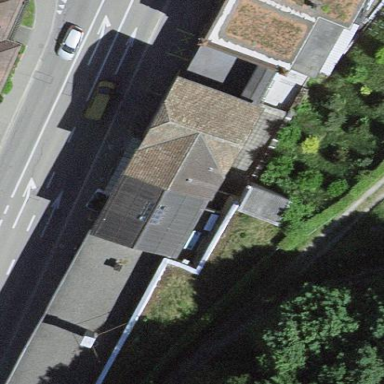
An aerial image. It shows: Commercial building.